Question: I am trying to use knockout to bind html to an iframe.
The main page contains a draggable and the iframe contains a droppable. The problem I am having is that the item is dropping in the wrong place, e.g.:
The green is where I would like the drop to occur however the red is where the drop actually occurs - it seems to be at the right coordinates but not taking into account the iframes position on the main page.

I have tried applying the iframefix to both the draggable and droppable however it doesn't help :
'''
iframe.find('.sim-row').droppable({
iframeFix: true,
drop: function (event, ui) {
console.log("dropped");
}
});
$('#drag').draggable({
iframeFix: true,
helper: "clone"
});
'''
It was wondering if there was someway of creating an 'offset' based on the iframes position and pass that through to the draggable so it can calculate its position?
Some fiddles :
Main Page - <URL>
iFrame - <URL>
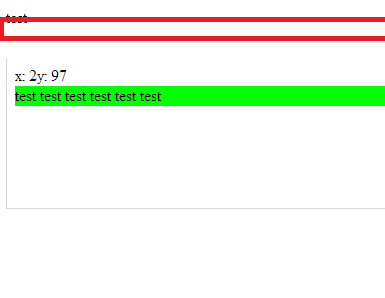
Answer: The simplest solution I could find was to modify the jqueryUI draggable function to take into account the offset:
in the $.ui.ddmanager function add the following lines:
'''
m[i].offset.top -= m[i].element.parents().find("html,body").scrollTop();
m[i].offset.left -= m[i].element.parents().find("html,body").scrollLeft();
// iframe positioning
if (this.current.options.iframeOffset) {
m[i].offset.top += this.current.options.iframeOffset.top;
m[i].offset.left += this.current.options.iframeOffset.left;
}
'''
just before:
'''
m[i].proportions = { width: m[i].element[0].offsetWidth, height: m[i].element[0].offsetHeight };
'''